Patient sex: F
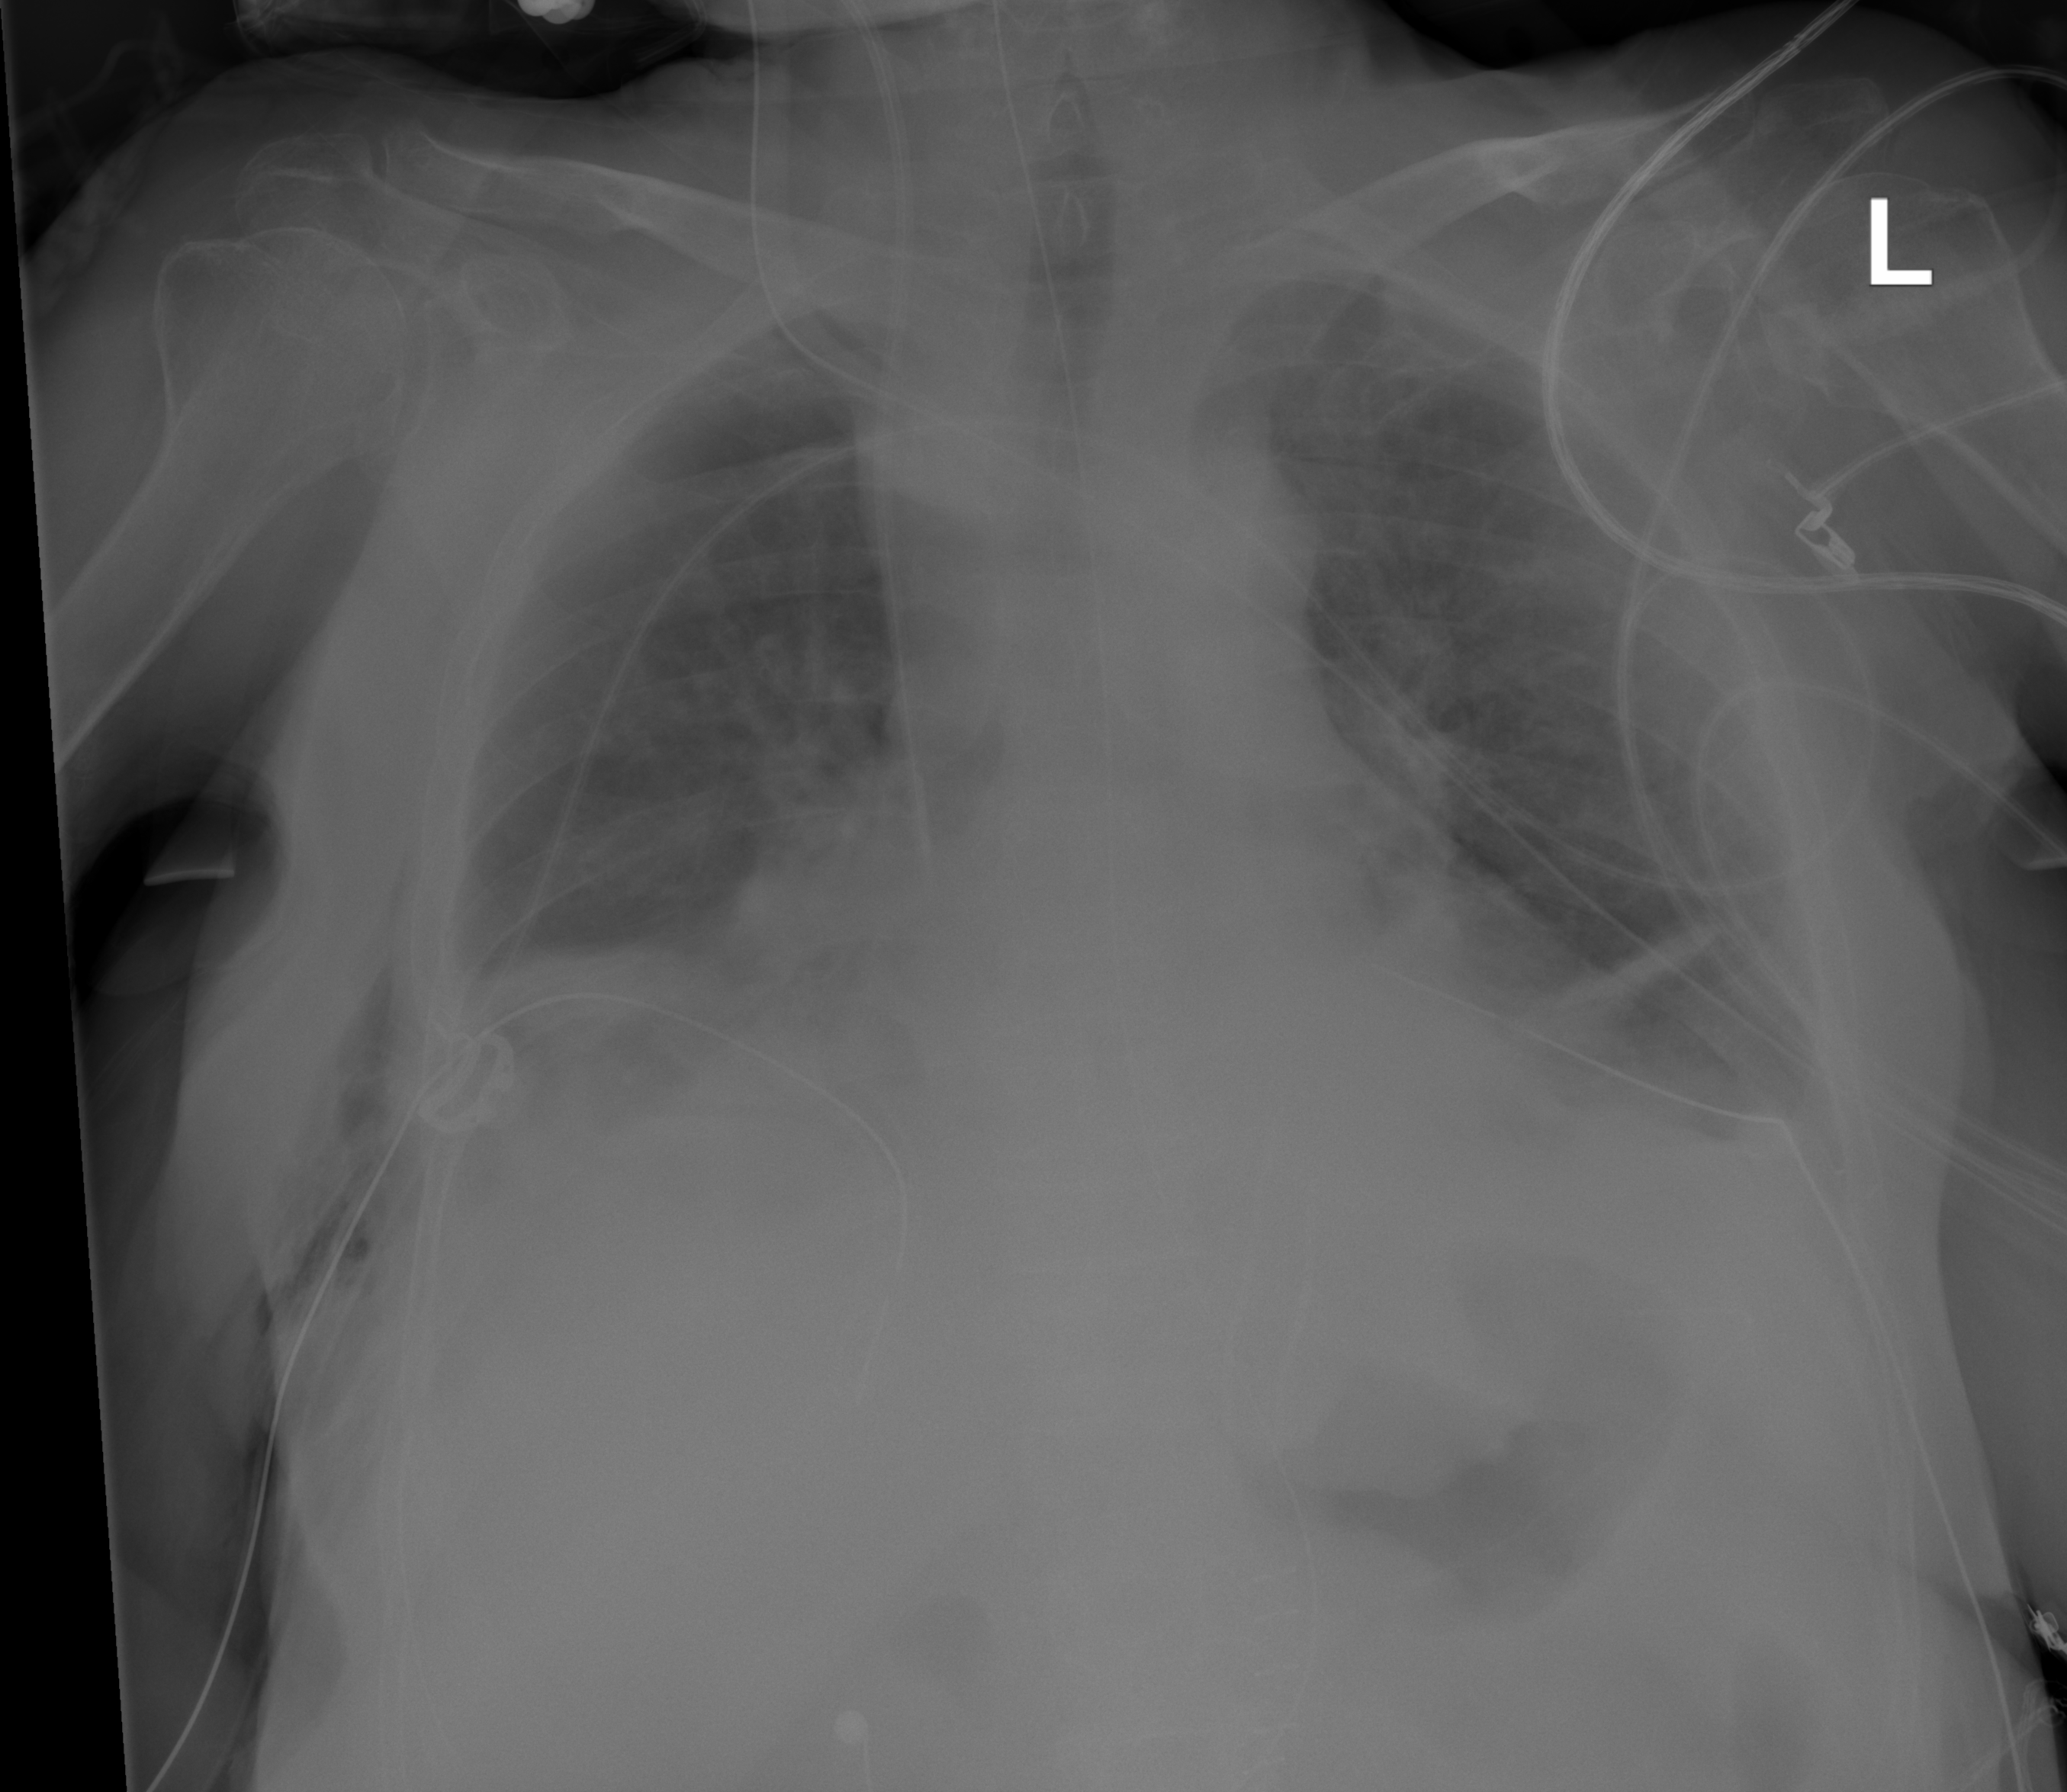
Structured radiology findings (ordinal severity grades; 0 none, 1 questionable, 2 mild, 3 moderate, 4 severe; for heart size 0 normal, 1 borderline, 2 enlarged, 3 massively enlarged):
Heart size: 0
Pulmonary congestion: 2
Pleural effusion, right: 2
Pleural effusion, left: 2
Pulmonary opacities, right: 2
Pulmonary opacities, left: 0
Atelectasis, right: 3
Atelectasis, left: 2